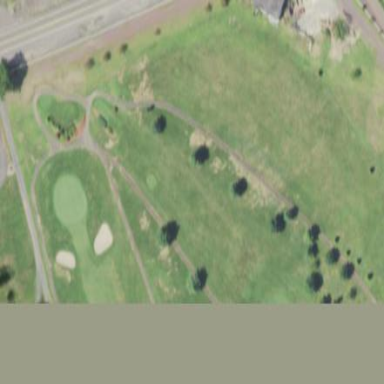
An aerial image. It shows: Grassy area designated for driving range golf.